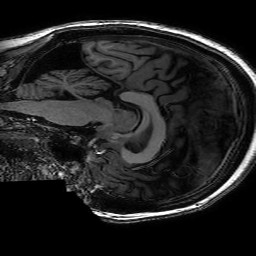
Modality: T1w
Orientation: sagittal
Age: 47
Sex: female
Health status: healthy